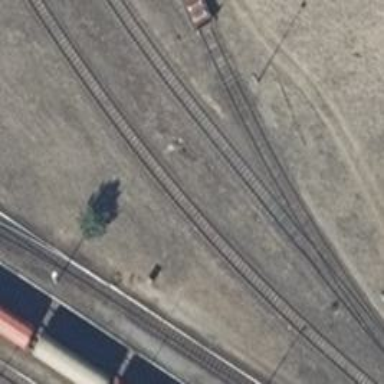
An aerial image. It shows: Railway yard.